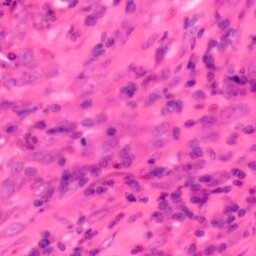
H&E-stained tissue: Colon